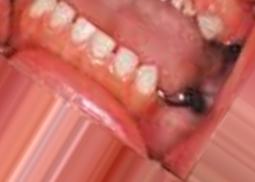
Condition: Caries